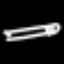
Label: pencil